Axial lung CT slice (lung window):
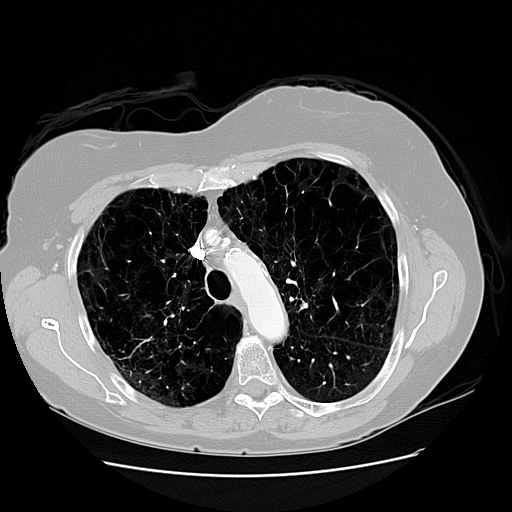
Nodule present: no